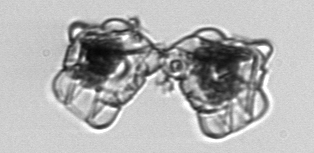
Label: Biddulphia